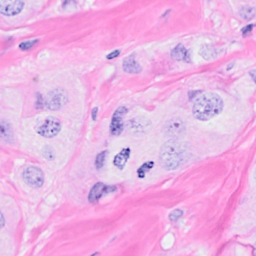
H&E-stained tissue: Breast